Question: Is there a way to set the text of the top level MenuBar differently than the color in the popup menu items? In the attached image the color of the text is light gray. This works because the top level menu items, "Menu1" and "Menu2" are over a dark background. In the popup you can hardly read the text so it needs to be set to a darker color. MenuBar has one style called color.

Code:
'''
<mx:MenuBar id="mainMenuBar"
dataProvider="{new XMLListCollection(menubarXML)}"
labelField="@label"
color="red"
>
</mx:MenuBar>
<fx:Declarations>
<fx:XMLList id="menubarXML">
<menuitem label="Menu1" data="top">
<menuitem label="MenuItem 1-A" data="1A"/>
<menuitem label="MenuItem 1-B" data="1B"/>
</menuitem>
<menuitem label="Menu2" data="top">
<menuitem label="MenuItem 2-A" type="check" data="2A"/>
<menuitem type="separator"/>
<menuitem label="MenuItem 2-B" >
<menuitem label="SubMenuItem 3-A" type="radio"
groupName="one" data="3A"/>
<menuitem label="SubMenuItem 3-B" type="radio"
groupName="one" data="3B"/>
</menuitem>
</menuitem>
</fx:XMLList>
</fx:Declarations>
'''
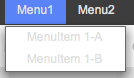
Answer: Try this,
'''
<fx:Style>
@namespace s "library://ns.adobe.com/flex/spark";
@namespace mx "library://ns.adobe.com/flex/mx";
mx|MenuBar{
color:#ff0000;
}
mx|MenuItemRenderer{
color:#00ff00;
}
</fx:Style>
'''
Reomove color attribute from your '<mx:MenuBar>'
Hope it helps.